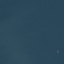
Land use / land cover class: SeaLake